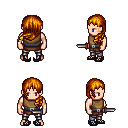
a pixel art fantasy rpg character, male body template, human, light skin, leather chest armor, metal pants, dark blonde left-swept hairstyle, ghillies, dagger, four views (front, back, left, right), 2x2 character sprite sheet, small pixel art, hard edges, no anti-aliasing